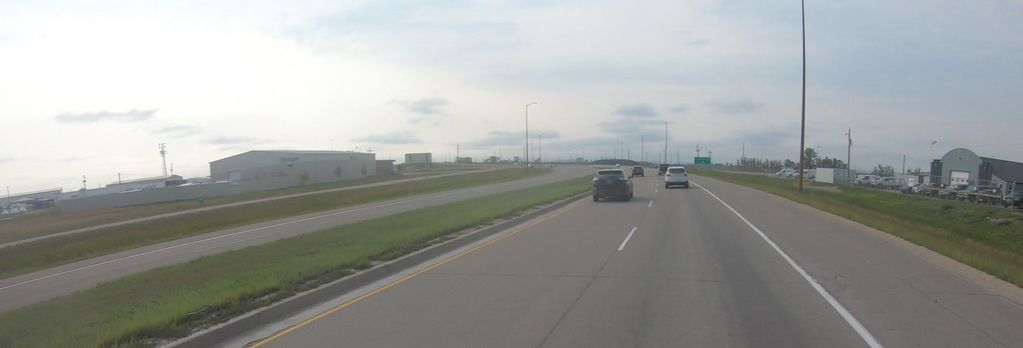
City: winnipeg